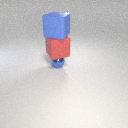
large red rubber cube below large blue rubber cube